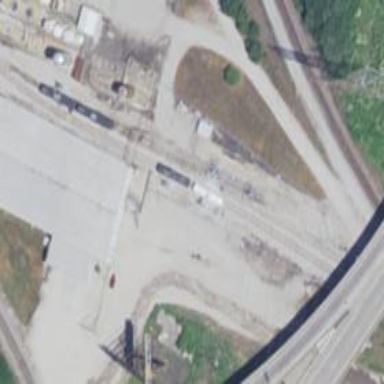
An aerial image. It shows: Railway yard.